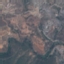
Land use / land cover class: HerbaceousVegetation